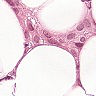
Metastatic tissue present: yes